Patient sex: M
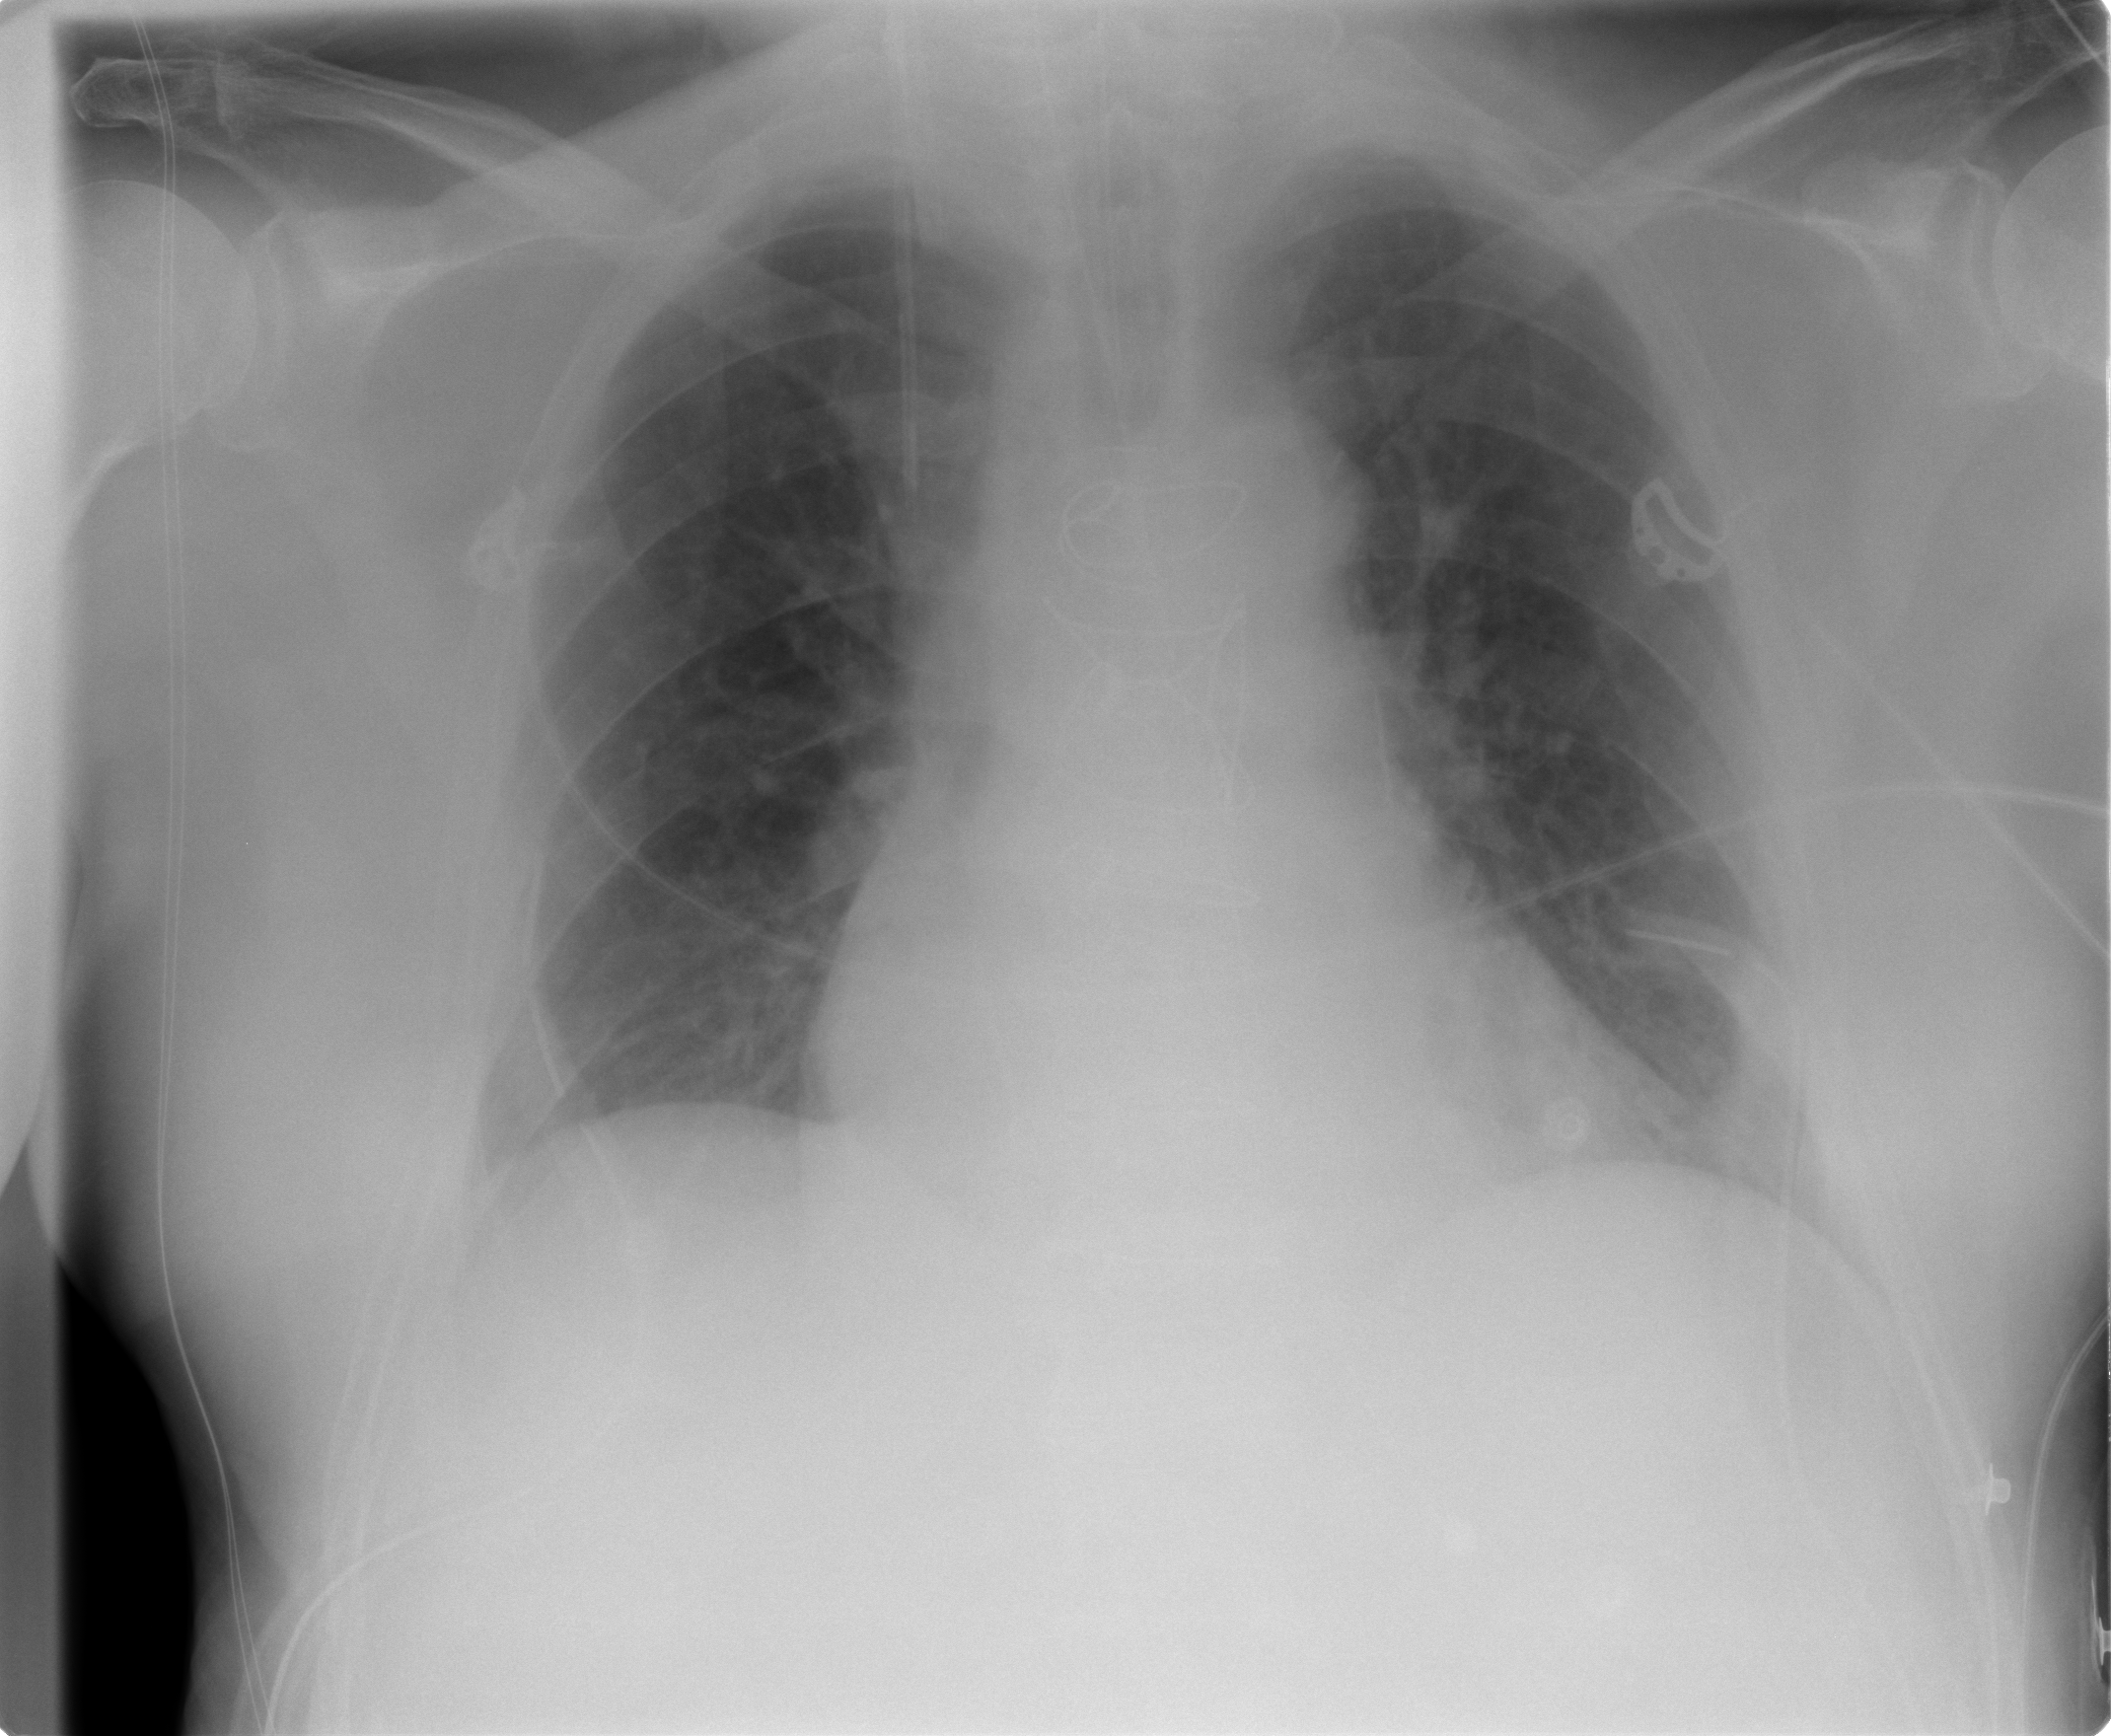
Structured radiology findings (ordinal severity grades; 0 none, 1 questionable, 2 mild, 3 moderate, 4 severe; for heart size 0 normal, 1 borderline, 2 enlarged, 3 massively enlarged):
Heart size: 2
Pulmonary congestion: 0
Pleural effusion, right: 0
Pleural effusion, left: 0
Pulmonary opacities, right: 0
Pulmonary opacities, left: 0
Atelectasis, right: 0
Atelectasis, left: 2